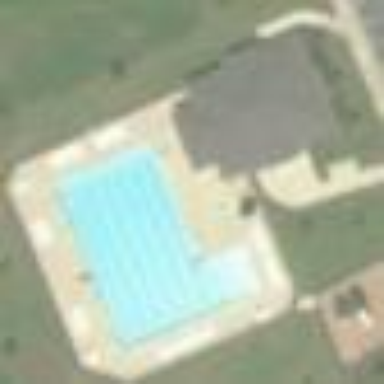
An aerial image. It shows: Neighborhood pool with natural water.